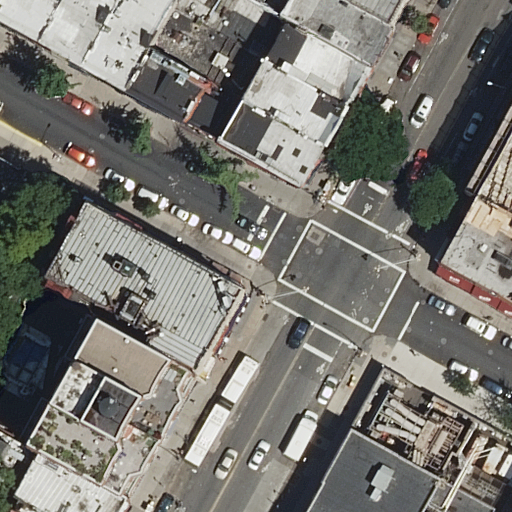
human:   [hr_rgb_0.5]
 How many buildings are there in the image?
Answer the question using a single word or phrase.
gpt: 19

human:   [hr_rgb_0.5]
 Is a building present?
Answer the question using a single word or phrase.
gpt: yes

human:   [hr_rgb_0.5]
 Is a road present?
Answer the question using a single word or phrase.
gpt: yes

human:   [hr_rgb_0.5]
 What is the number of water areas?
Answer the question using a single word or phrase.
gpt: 0

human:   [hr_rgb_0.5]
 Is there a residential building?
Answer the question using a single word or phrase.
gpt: yes

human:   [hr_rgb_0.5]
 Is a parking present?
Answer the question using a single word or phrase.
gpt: yes

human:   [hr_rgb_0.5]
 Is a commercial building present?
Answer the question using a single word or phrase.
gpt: no

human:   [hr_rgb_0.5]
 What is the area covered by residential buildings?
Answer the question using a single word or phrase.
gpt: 4936m2

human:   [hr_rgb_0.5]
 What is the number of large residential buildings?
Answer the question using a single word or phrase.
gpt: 4

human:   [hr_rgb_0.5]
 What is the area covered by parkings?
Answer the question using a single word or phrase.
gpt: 163m2

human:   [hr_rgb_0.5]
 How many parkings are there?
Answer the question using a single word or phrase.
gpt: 1

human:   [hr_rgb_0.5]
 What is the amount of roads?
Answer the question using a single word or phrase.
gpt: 3

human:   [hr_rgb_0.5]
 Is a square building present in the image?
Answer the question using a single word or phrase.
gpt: no

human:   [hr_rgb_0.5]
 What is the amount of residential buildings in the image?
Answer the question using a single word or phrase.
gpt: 19

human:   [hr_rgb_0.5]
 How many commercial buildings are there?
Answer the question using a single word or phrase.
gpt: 0

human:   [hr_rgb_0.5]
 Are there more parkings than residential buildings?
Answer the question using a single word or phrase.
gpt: no

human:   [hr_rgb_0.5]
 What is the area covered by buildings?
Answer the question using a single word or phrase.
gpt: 4936m2

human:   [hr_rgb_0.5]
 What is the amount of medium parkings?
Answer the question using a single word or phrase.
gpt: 1

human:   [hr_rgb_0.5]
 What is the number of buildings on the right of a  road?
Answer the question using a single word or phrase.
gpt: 15

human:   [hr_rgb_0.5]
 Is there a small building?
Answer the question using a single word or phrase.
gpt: yes

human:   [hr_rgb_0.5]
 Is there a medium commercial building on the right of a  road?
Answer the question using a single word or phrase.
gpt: no

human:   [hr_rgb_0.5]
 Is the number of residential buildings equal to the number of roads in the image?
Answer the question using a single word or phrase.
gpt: no

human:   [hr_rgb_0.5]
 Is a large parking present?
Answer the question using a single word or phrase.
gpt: no

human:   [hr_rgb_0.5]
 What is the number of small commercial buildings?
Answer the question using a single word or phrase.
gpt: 0

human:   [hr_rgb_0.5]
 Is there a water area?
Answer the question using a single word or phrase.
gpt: no

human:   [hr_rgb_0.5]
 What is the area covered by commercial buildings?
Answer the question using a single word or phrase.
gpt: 0m2

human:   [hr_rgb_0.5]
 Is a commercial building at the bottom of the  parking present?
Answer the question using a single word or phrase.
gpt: no

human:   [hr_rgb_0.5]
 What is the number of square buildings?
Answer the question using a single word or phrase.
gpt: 0

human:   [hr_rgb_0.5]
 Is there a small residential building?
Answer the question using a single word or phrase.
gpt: yes

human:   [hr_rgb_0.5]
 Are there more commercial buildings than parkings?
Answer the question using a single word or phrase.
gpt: no

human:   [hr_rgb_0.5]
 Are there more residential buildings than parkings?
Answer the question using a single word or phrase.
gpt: yes

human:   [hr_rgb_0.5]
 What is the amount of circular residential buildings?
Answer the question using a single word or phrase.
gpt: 0

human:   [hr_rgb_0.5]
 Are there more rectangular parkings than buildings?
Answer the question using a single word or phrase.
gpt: no

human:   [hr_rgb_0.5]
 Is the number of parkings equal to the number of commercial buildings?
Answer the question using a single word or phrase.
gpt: no

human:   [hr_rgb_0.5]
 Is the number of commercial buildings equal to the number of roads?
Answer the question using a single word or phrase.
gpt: no

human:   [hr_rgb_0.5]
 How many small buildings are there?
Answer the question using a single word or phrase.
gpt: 8

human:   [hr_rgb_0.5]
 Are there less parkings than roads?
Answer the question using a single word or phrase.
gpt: yes

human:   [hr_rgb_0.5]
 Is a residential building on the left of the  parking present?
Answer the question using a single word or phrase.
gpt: yes

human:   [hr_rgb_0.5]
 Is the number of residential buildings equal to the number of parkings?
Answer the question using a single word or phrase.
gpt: no

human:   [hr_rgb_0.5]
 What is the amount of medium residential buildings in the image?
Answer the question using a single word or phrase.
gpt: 7

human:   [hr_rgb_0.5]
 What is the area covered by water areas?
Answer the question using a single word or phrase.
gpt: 0m2

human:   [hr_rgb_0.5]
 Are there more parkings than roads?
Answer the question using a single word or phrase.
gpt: no

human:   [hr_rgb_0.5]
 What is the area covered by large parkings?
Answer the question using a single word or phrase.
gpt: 0m2

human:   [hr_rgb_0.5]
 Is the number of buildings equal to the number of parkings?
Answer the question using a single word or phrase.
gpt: no

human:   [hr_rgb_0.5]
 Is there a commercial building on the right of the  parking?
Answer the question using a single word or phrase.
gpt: no

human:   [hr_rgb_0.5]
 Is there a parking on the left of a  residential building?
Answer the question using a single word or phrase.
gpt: yes

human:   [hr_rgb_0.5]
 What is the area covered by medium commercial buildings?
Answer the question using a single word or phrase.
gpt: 0m2

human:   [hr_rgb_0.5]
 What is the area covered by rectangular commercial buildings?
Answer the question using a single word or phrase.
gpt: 0m2

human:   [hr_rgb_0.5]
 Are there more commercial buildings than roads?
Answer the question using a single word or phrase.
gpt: no

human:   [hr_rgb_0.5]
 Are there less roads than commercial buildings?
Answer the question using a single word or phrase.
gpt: no

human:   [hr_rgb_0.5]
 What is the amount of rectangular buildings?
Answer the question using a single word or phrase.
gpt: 15

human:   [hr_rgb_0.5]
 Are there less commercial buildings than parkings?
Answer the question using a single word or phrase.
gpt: yes

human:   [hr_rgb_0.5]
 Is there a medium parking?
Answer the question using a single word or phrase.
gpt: yes

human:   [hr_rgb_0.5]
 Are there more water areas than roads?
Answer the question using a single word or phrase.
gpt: no

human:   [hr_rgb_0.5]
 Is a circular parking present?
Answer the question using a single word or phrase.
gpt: no

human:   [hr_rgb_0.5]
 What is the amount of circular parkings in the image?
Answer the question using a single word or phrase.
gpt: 0

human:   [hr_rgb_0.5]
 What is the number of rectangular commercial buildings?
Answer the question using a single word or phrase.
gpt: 0

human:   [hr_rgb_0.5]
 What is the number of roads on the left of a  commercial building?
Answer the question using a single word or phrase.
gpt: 0

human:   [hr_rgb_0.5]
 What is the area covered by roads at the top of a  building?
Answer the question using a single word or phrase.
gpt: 0m2

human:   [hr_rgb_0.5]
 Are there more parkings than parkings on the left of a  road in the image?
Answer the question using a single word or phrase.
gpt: no

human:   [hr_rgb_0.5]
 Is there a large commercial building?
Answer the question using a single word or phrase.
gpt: no

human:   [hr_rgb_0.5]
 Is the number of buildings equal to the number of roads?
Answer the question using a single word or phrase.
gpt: no

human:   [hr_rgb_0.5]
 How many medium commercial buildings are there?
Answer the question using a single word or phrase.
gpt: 0

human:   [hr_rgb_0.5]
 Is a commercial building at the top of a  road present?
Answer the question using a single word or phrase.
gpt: no